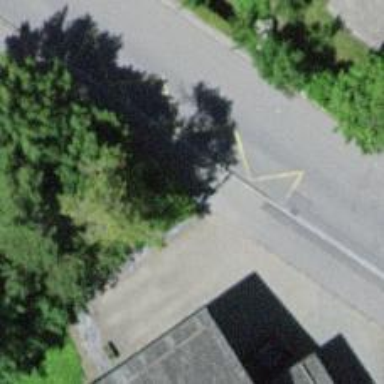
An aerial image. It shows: Bus stop with platform for public transport.